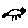
Label: cat